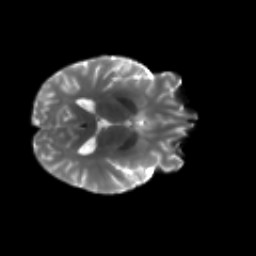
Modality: T2w
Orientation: axial
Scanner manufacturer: siemens
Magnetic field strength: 3 T
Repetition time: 4.16 s
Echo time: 0.0806 s